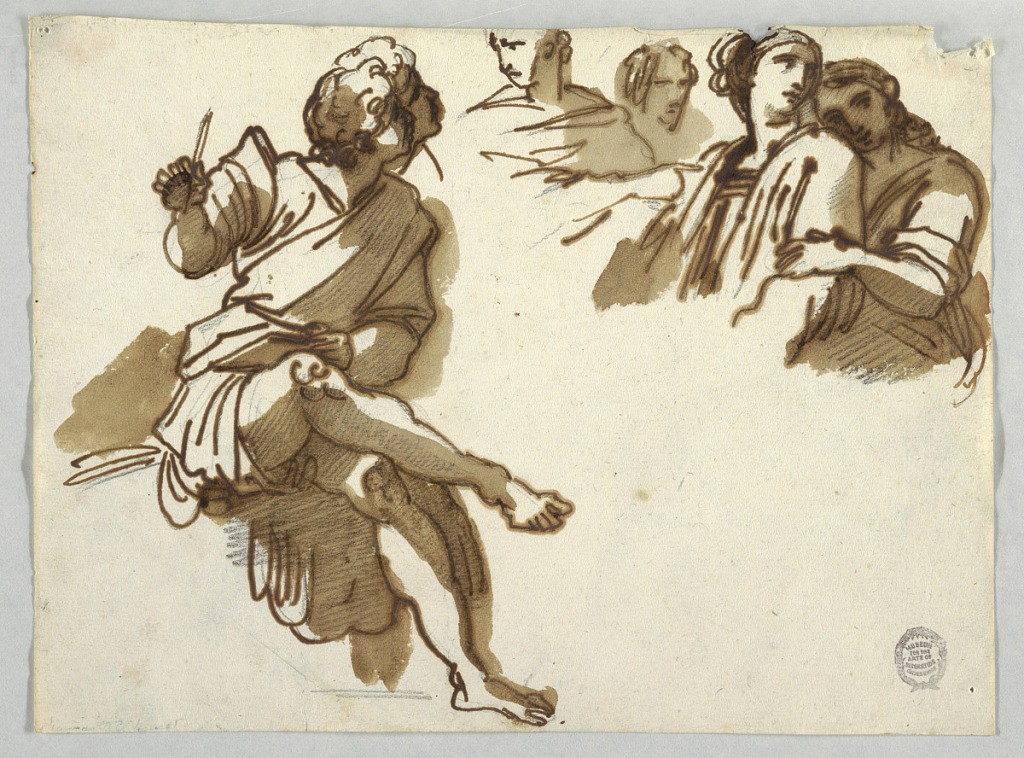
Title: Five Figures from Parnassus by Raphael Sanzio
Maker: Felice Giani, Italian, 1758–1823
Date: ca. 1820
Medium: Pen and ink, brush and sepia wash over black chalk on laid paper
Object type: Drawing
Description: Seated boy, head and part of right leg shown. Drawn twofold. Two poets at right of Homer and half-figure shown  next to standing Muses, which are at left of Apollo.